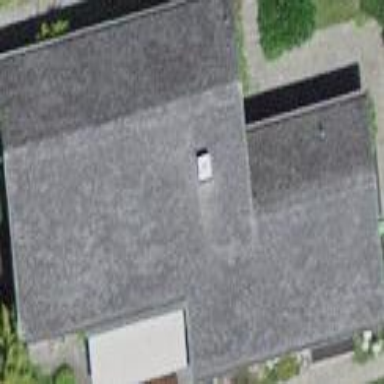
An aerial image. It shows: Residential building.